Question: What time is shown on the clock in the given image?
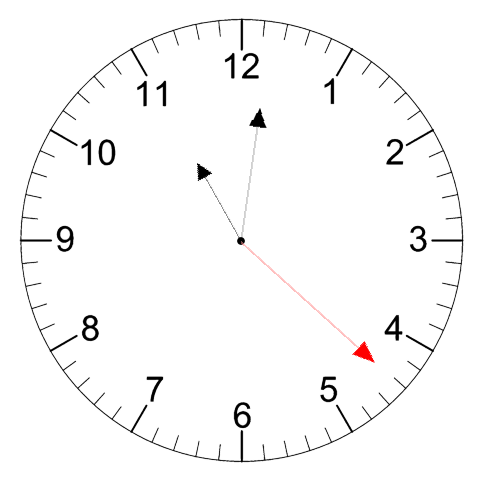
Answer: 11:01:22